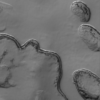
Label: not_dusty